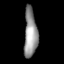
Tissue: lung
Cell type: Epithelial cells
Senescence score: 0.1946
Nuclear area (px): 632
Mean DAPI intensity: 147.532